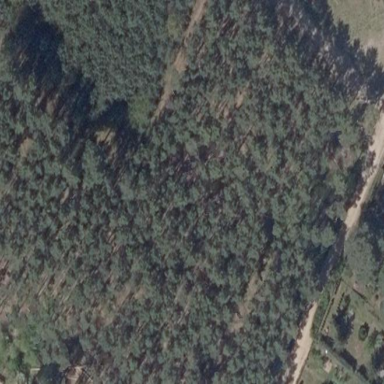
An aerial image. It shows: Forest area dominated by needle-leaved trees.